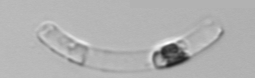
Label: Guinardia_striata